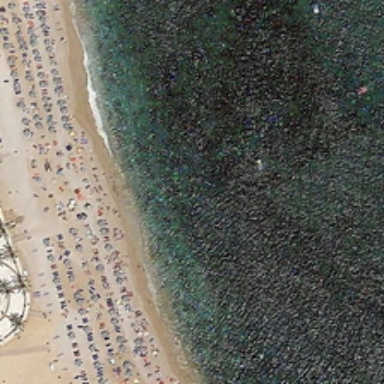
The sea beat the white spray on the beach .